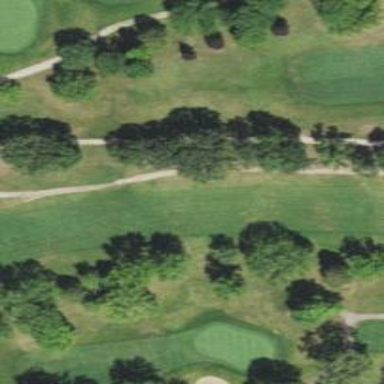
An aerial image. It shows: Pathway for golfing.